Aerial crown-view tile of a tropical tree (Barro Colorado Island, Panama), acquired 20240813:
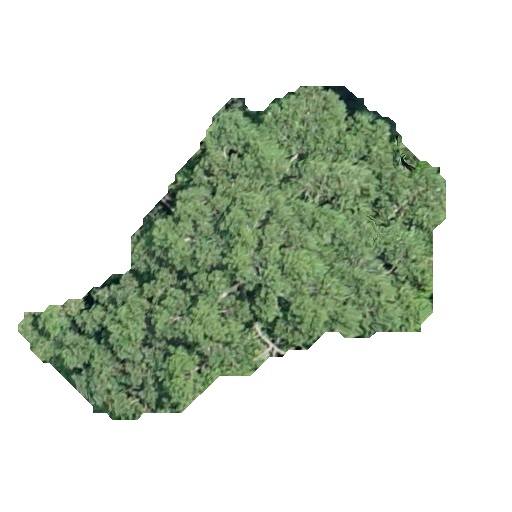
Species: Calophyllum longifolium
GBIF accepted scientific name: Calophyllum longifolium
Crown area: 121.531 m²